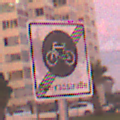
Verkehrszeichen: EndeFahrradstrasse
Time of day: SunriseSunset
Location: Outdoor (Urban)
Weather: PartlyCloudy
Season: NotSpecified
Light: Natural